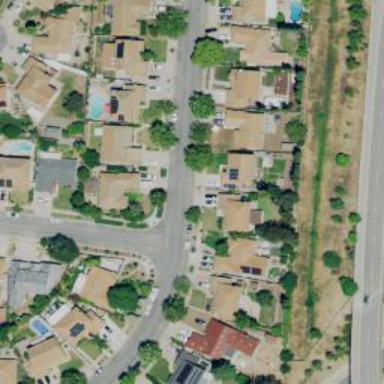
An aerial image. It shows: Residential road lined with residential properties on both sides.